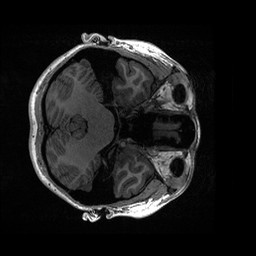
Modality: T1w
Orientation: axial
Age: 19
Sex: female
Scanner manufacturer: ge
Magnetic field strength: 3 T
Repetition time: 0.006952 s
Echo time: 0.00292 s